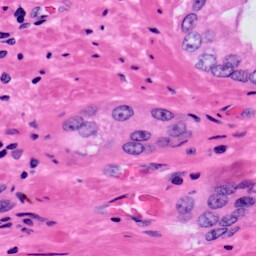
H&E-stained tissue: Prostate